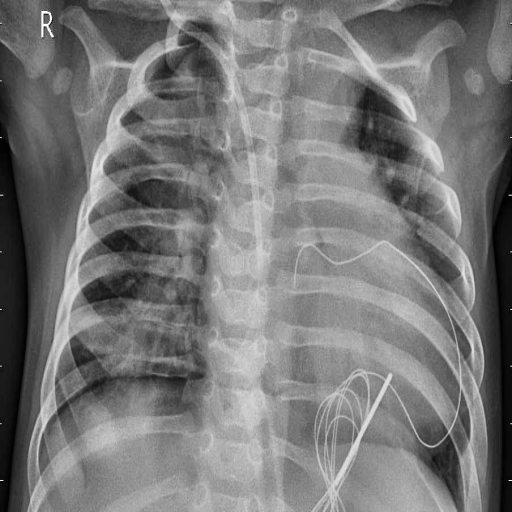
Finding: PNEUMONIA